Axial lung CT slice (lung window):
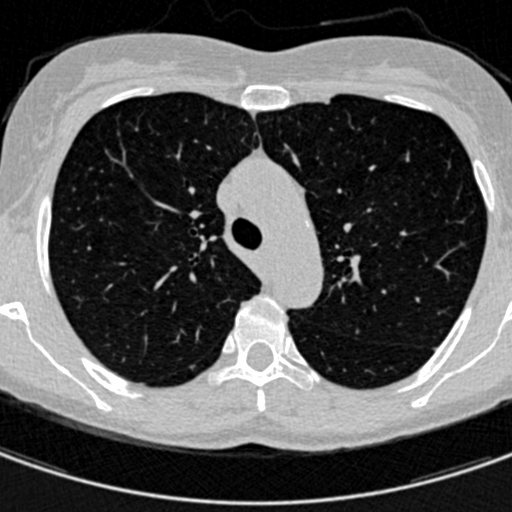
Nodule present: no